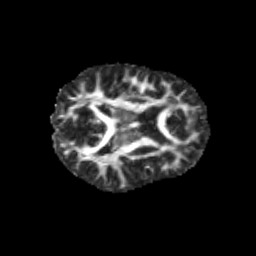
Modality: FA
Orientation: axial
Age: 12
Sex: male
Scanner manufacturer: siemens
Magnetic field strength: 3 T
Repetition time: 3.8 s
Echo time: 0.07 s